Aerial crown-view tile of a tropical tree (Barro Colorado Island, Panama), acquired 20240918:
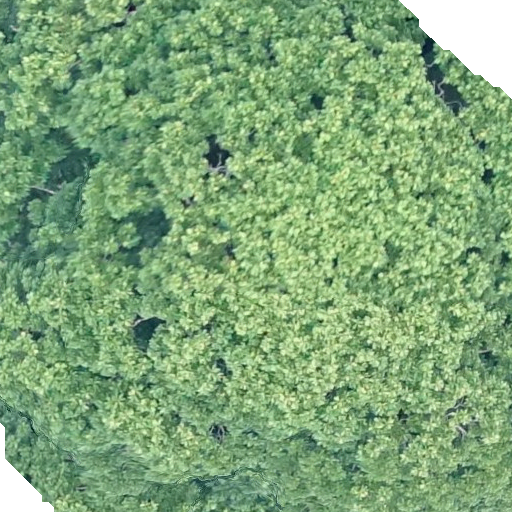
Species: Dipteryx oleifera
GBIF accepted scientific name: Dipteryx oleifera
Crown area: 567.106 m²